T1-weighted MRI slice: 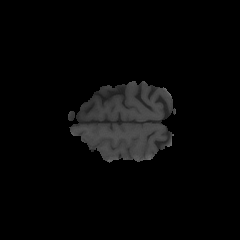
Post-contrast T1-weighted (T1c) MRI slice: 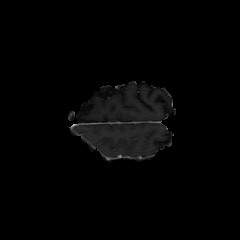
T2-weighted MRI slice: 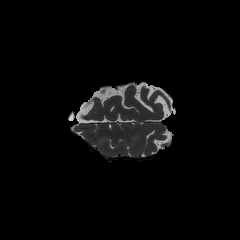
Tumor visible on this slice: no